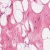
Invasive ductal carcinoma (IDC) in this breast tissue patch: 0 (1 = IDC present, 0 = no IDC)